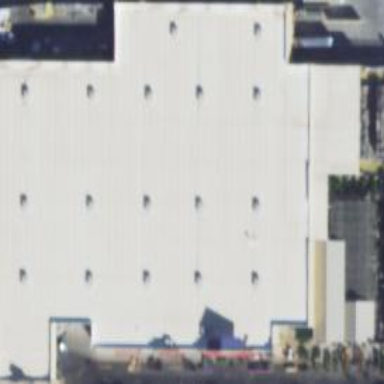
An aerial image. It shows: Retail building.